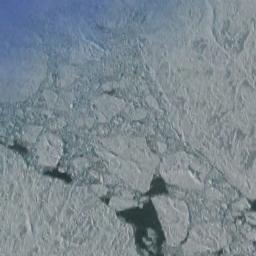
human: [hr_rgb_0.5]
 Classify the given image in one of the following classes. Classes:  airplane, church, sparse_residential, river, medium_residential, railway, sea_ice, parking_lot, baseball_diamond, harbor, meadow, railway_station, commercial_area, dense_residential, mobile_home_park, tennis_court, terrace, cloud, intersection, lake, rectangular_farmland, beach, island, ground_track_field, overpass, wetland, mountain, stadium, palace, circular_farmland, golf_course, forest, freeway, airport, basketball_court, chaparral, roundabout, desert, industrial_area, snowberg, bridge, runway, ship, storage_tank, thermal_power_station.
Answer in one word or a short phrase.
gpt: sea_ice